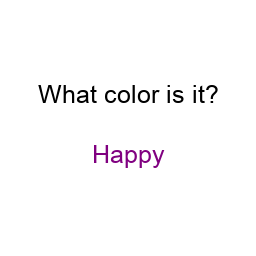
Color: purple
Background color: white
Question text color: black